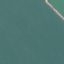
Land use / land cover: SeaLake